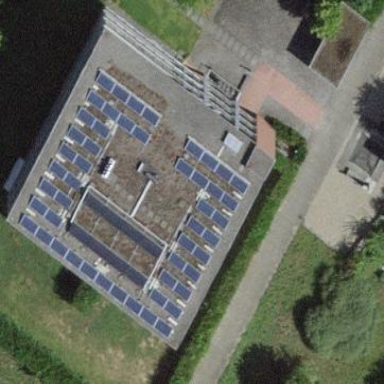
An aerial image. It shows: Solar power generator utilizing photovoltaic technology with solar photovoltaic panels.